Question: I have a strange issue with Android Studio. It doesn't find the symbol references to the Google Play Services libs, as you can see in the picture:

My 'build.gradle' file is looking like this:
'''
apply plugin: 'android'
android {
compileSdkVersion 19
buildToolsVersion "19.0.0"
defaultConfig {
minSdkVersion 8
targetSdkVersion 8
versionCode 1
versionName "1.0"
}
buildTypes {
release {
runProguard false
proguardFiles getDefaultProguardFile('proguard-android.txt'), 'proguard-rules.txt'
}
}
}
dependencies {
compile 'com.android.support:appcompat-v7:19.0.0'
compile 'com.android.support:support-v4:19.0.+'
compile 'com.google.android.gms:play-services:4.1.32'
}
'''
The strange thing, is that I can build and even Run the application in my phone with no problem.
This problem makes the IDE so useful as the notepad, when I want to use the 'com.google.android.gms.*' library. How can I solve this issue?
I'm using version 0.4.2
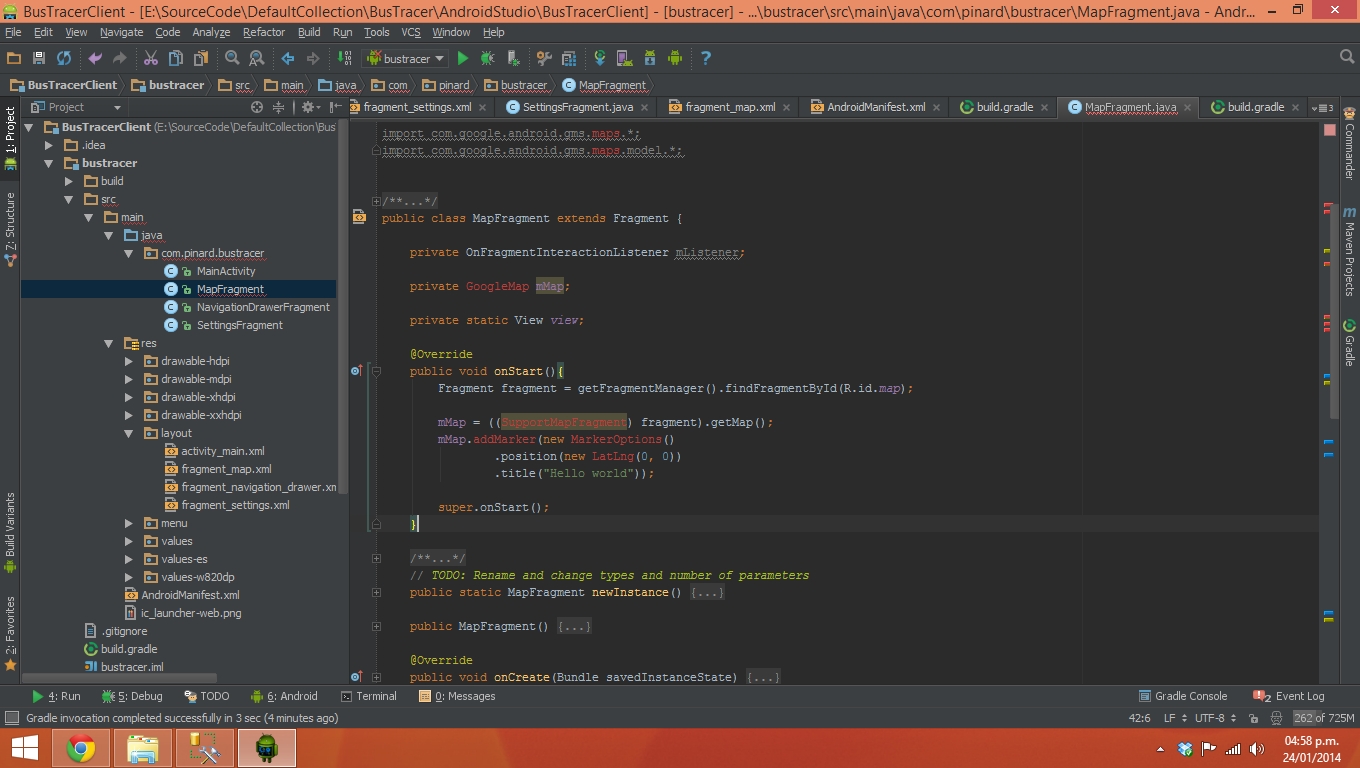
Answer: Please have a look in to this
<URL>
Another workaround is :
<URL>
It was an issue in Android Studio 0.4.2 which is resolved in latest release 0.4.3, I recommend you to update your Android Studio.